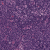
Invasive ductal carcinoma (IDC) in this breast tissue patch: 0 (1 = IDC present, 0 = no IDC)